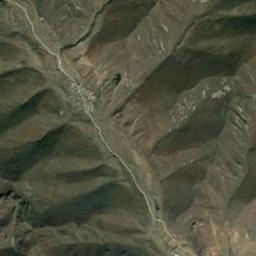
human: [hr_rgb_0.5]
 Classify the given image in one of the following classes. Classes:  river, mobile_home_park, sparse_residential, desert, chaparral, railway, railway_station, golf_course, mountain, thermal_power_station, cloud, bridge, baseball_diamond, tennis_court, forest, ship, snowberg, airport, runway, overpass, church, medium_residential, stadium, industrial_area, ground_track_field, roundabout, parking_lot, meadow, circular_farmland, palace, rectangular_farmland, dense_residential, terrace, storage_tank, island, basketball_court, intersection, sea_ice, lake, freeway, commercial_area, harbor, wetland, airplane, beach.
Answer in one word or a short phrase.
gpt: mountain